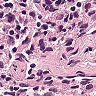
Metastatic tissue present: no